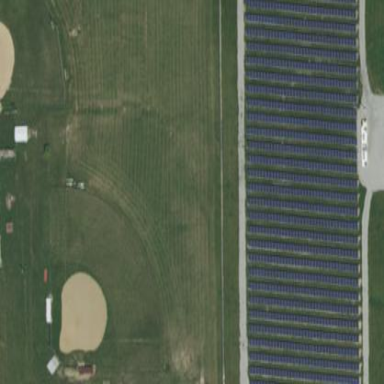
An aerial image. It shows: Solar power plant with photovoltaic technology surrounded by fence.